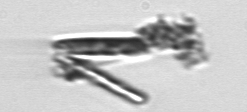
Label: Thalassionema